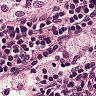
Metastatic tissue present: no